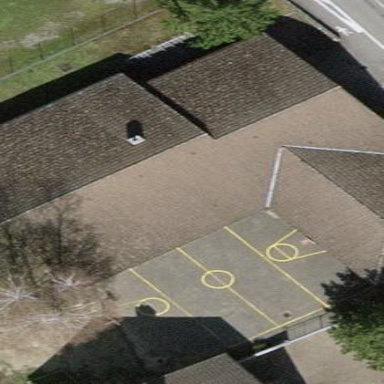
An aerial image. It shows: School building.